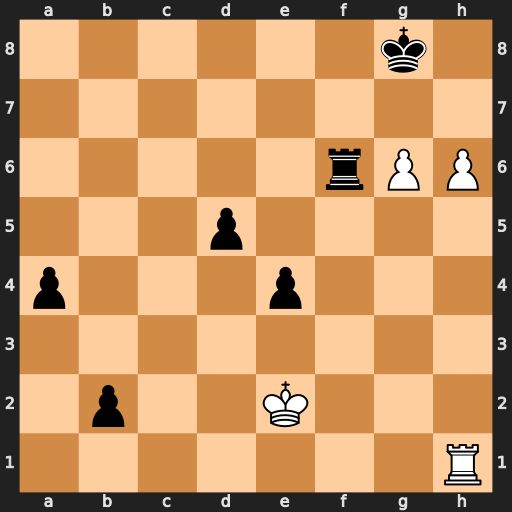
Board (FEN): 6k1/8/5rPP/3p4/p3p3/8/1p2K3/7R
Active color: w
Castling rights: -
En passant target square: -
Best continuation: h7+ Kh8 g7+ Kxg7 h8=Q+